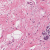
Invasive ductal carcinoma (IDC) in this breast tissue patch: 0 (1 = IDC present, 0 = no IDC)